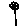
Label: flower